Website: apple
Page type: account-selection
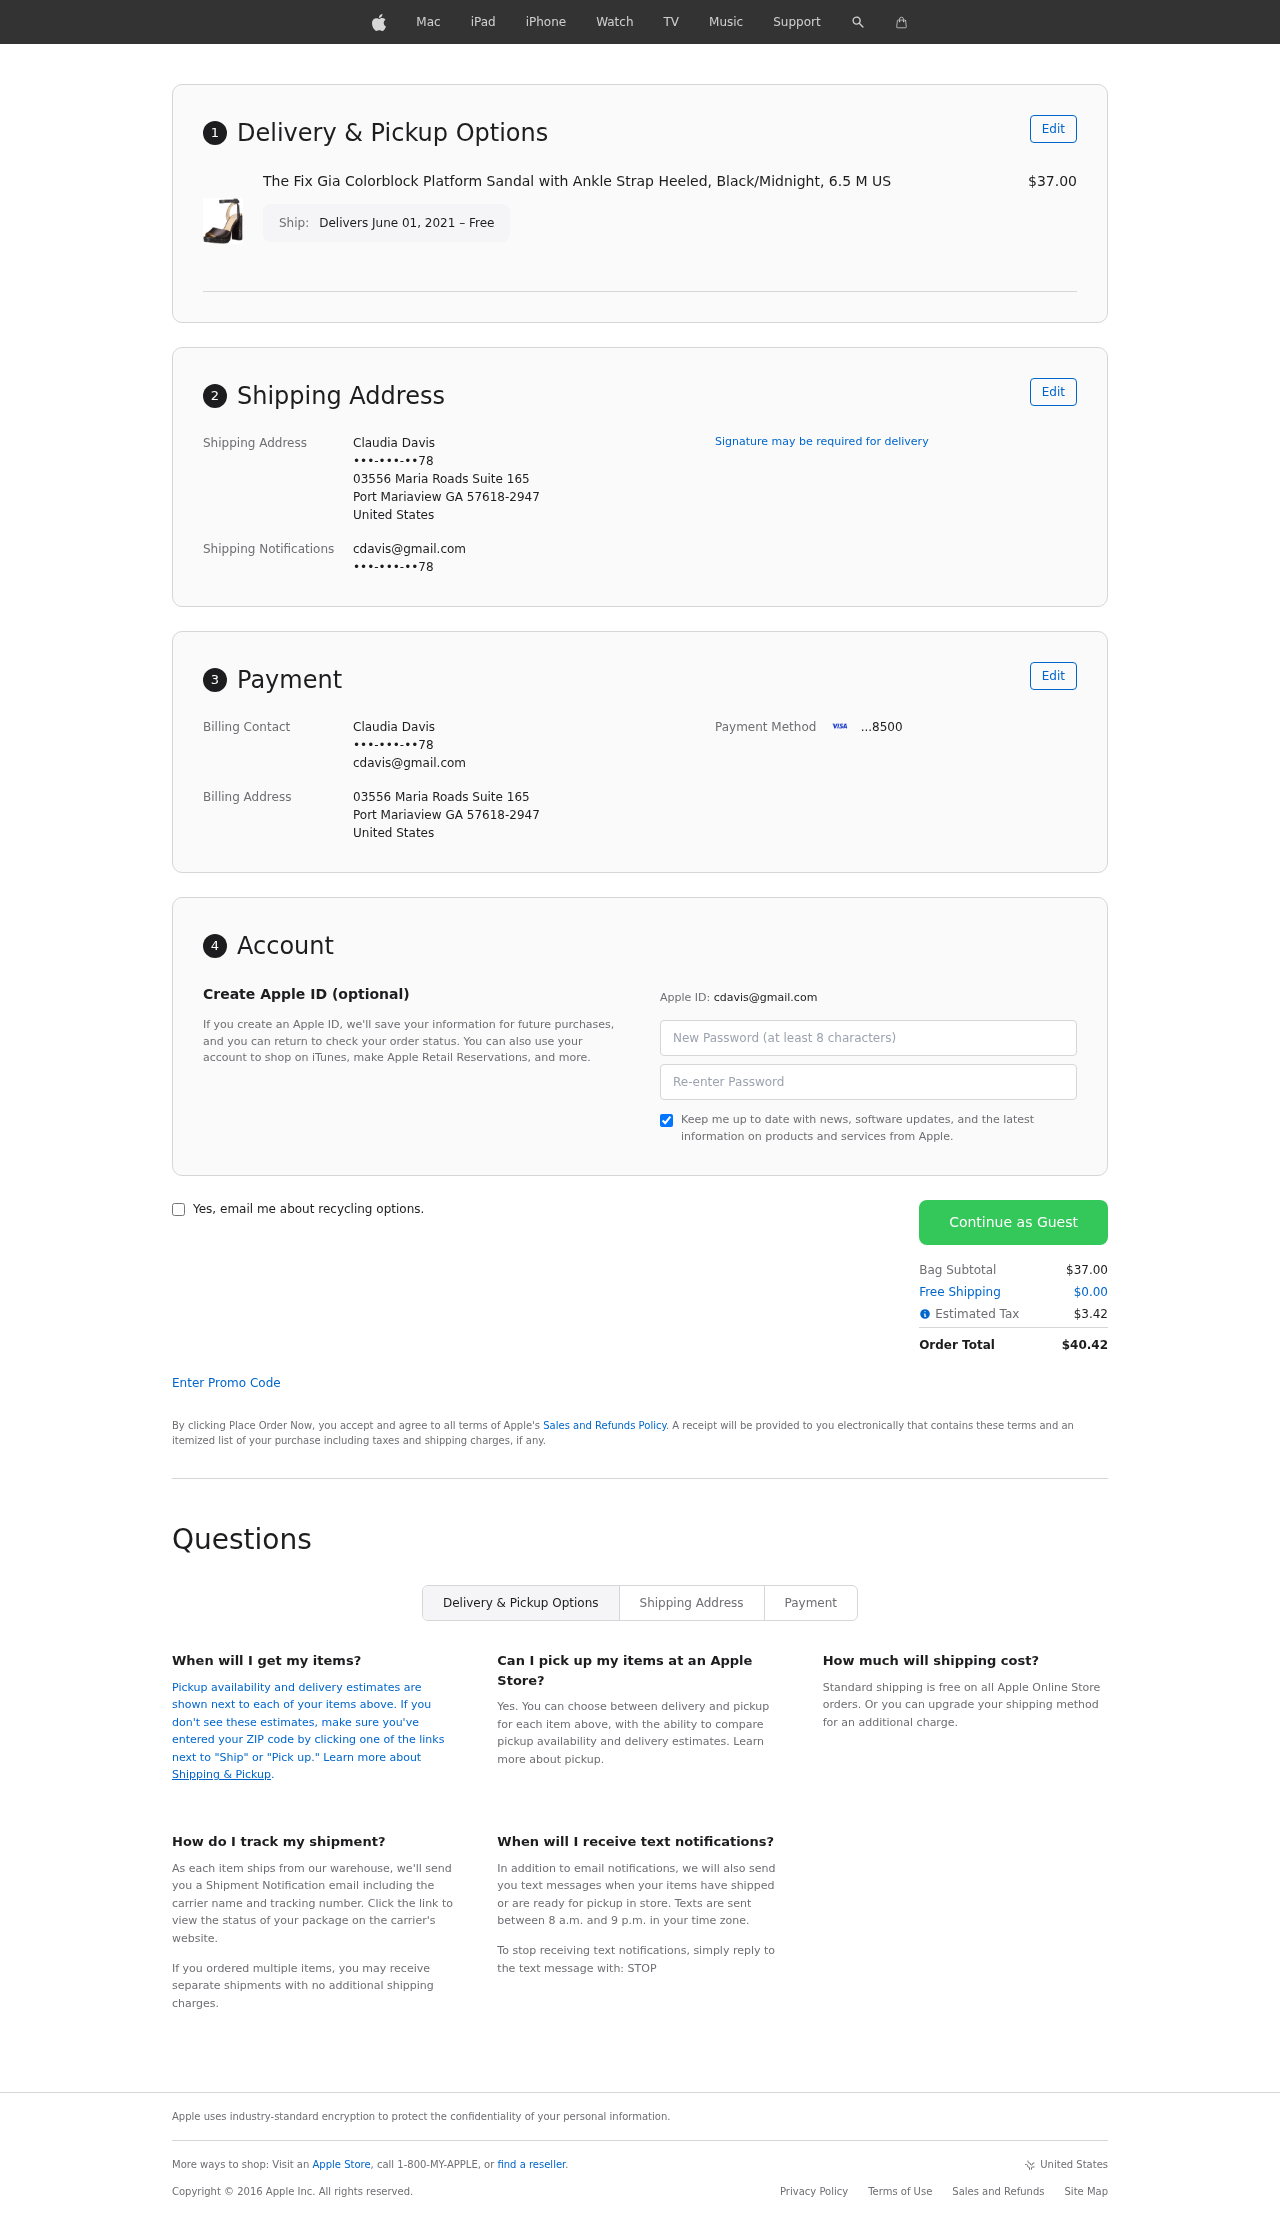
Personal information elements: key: PII_CARD_LAST4
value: ...8500
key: PII_CITY
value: Port Mariaview
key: PII_COUNTRY
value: United States
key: PII_EMAIL
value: cdavis@gmail.com
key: PII_FULLNAME
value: Claudia Davis
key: PII_PHONE
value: •••-•••-••78
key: PII_POSTCODE_FULL
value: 57618-2947
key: PII_POSTCODE_FULL
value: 57618
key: PII_STATE_ABBR
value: GA
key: PII_STREET
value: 03556 Maria Roads Suite 165
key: PII_PHONE2
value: •••-•••-••78
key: PII_FIRSTNAME
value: Claudia
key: PII_LASTNAME
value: Davis
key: PII_FULLNAME2
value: Claudia Davis
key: PII_FULLNAME3
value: Claudia Davis
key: PII_FIRSTNAME2
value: Claudia
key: PII_FIRSTNAME3
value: Claudia
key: PII_LASTNAME2
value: Davis
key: PII_LASTNAME3
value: Davis
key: PII_FIRSTNAME_DERIVED
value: Claudia
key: PII_LASTNAME_DERIVED
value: Davis
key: PII_FULLNAME_DERIVED
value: Claudia Davis
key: PII_NAME_FULL_DERIVED
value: Claudia Davis
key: PII_PHONE3
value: •••-•••-••78
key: PII_EMAIL2
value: cdavis@gmail.com
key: PII_EMAIL3
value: cdavis@gmail.com
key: PII_STREET2
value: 03556 Maria Roads Suite 165
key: PII_POSTCODE
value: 57618
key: PII_POSTCODE_EXT
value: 2947
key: PII_POSTCODE_NUMERIC
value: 57618
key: PII_POSTCODE_EXT_NUMERIC
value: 2947
Product elements: key: PRODUCT1_NAME
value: The Fix Gia Colorblock Platform Sandal with Ankle Strap Heeled, Black/Midnight, 6.5 M US
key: PRODUCT1_PRICE
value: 37
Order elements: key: ORDER_DELIVERY_DATE
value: Delivers June 01, 2021 – Free
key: ORDER_SUBTOTAL
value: $37.00
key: ORDER_SHIPPING_COST
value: $0.00
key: ORDER_TAX
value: $3.42
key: ORDER_TOTAL
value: $40.42